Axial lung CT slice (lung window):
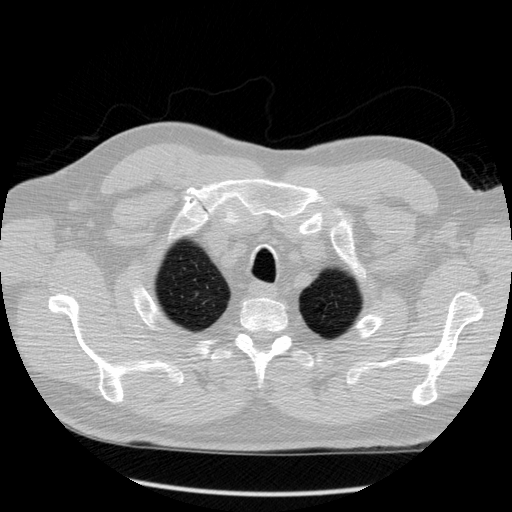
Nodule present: no